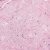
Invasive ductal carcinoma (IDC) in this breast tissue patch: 1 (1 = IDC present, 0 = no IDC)